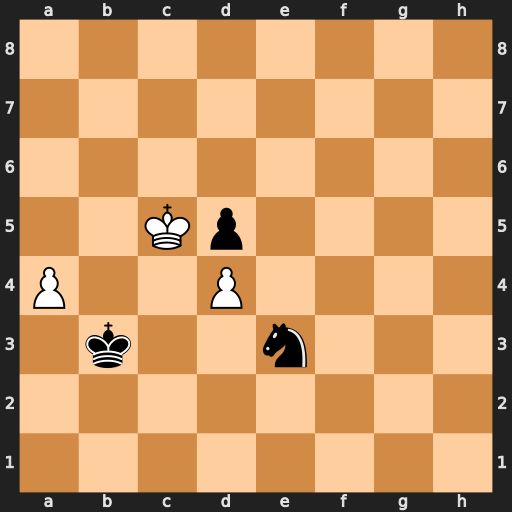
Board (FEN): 8/8/8/2Kp4/P2P4/1k2n3/8/8
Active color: w
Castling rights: -
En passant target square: -
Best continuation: a5 Kc3 a6